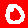
Digit: 0